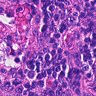
Metastatic tissue present: no